Field crop: maize
Growth stage: 2
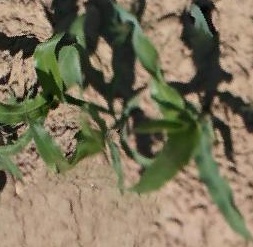
Species: maize